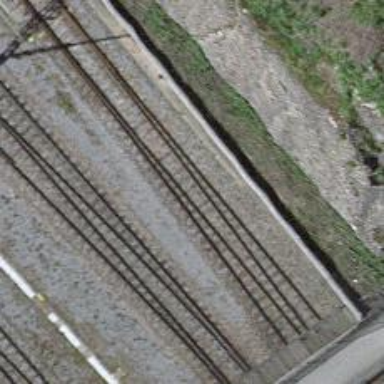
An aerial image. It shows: Railway track with contact lines for electrification.